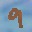
Label: 9